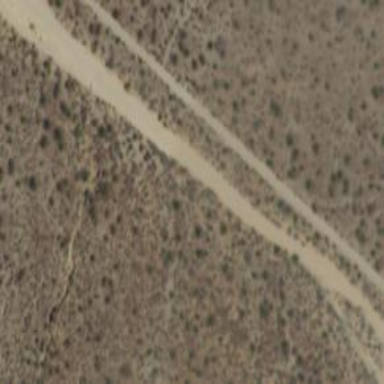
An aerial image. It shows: Track road with grade3 tracktype.